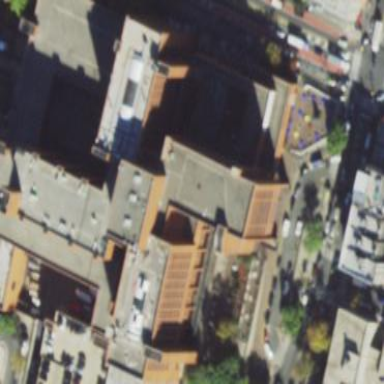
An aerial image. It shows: Hospital building.